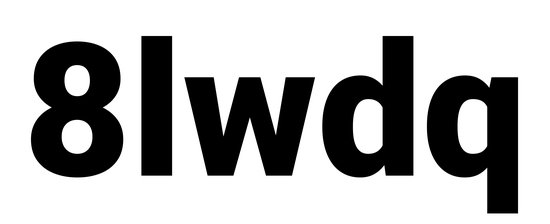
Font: Roboto_Black